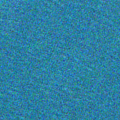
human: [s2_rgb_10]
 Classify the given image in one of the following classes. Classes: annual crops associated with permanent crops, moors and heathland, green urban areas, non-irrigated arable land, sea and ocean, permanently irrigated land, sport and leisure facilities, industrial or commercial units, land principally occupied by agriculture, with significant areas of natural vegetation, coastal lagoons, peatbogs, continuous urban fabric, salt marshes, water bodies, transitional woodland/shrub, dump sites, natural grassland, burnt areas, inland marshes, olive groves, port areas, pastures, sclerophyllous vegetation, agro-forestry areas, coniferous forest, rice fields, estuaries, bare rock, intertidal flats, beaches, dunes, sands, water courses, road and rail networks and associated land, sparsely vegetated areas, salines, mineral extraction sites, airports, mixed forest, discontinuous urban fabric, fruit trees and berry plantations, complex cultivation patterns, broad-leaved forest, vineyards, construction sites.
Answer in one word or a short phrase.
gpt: sea and ocean